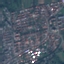
Label: Residential